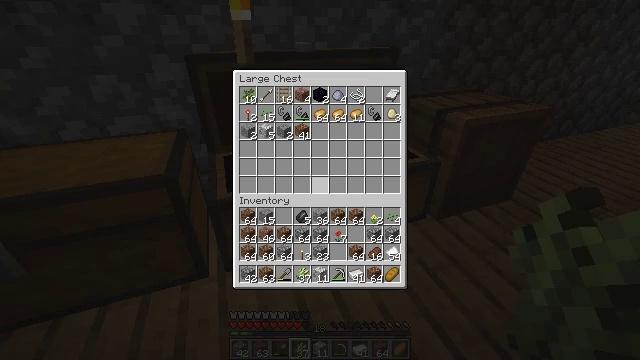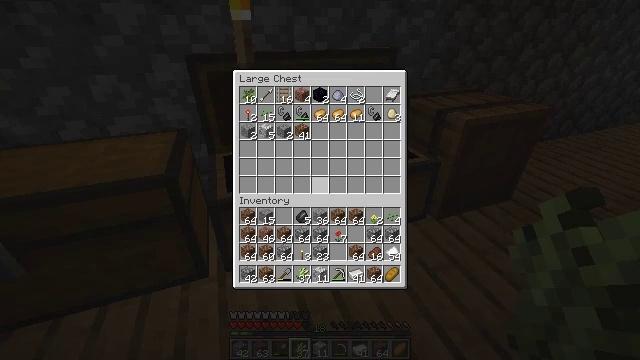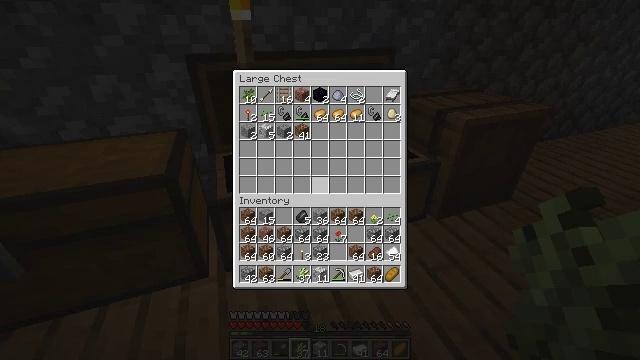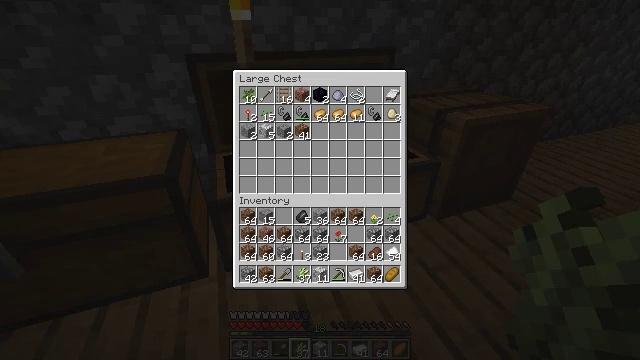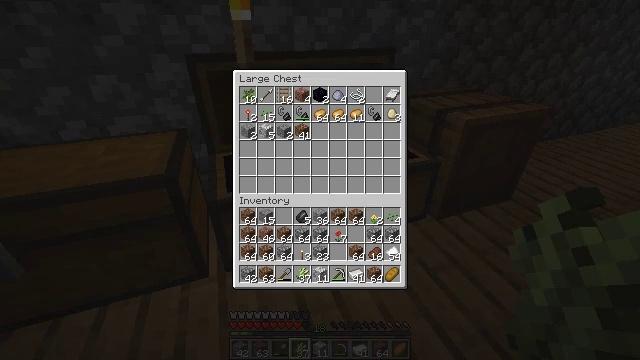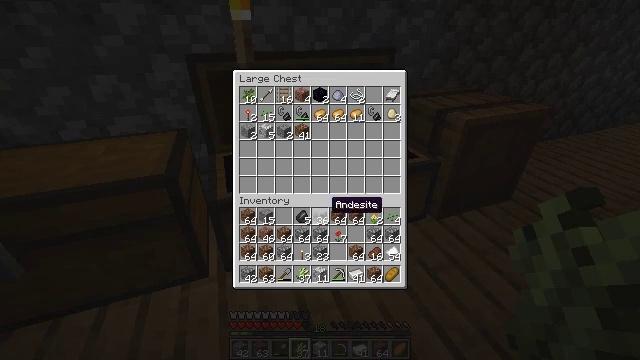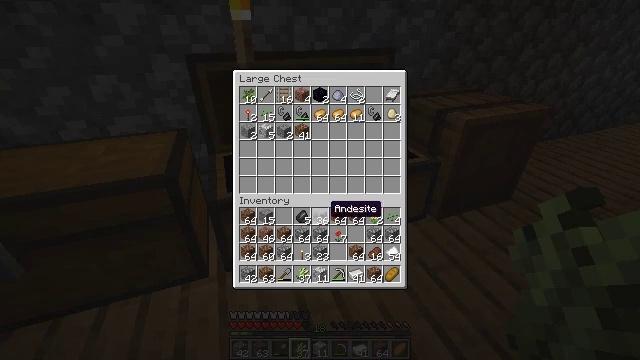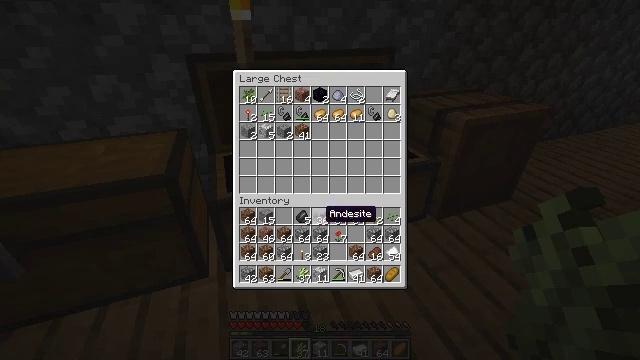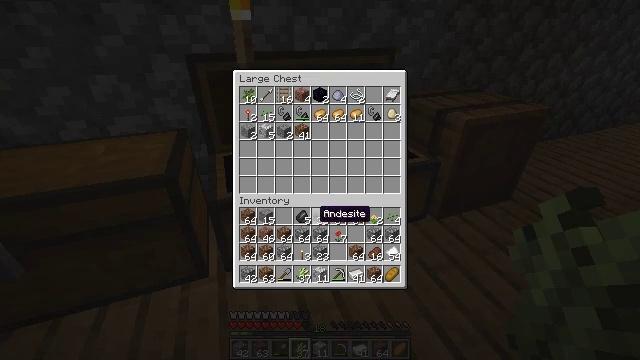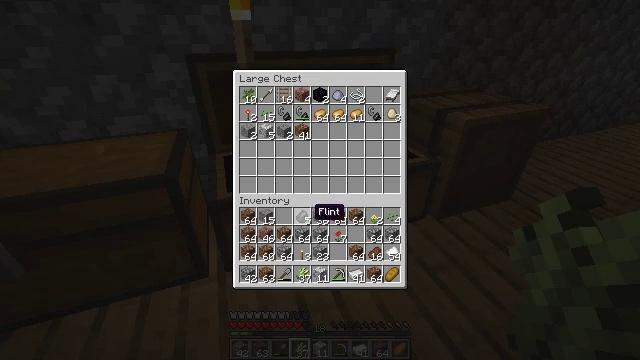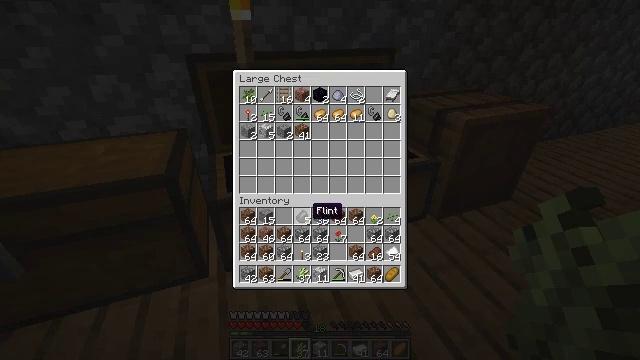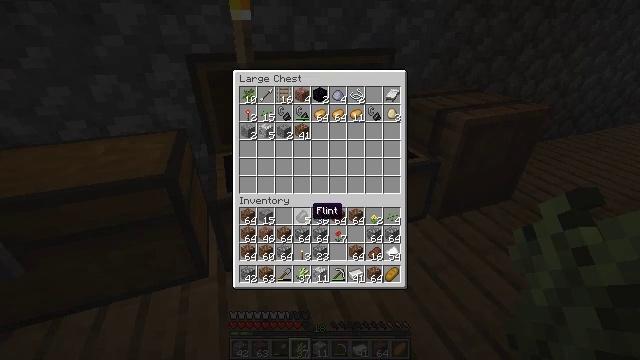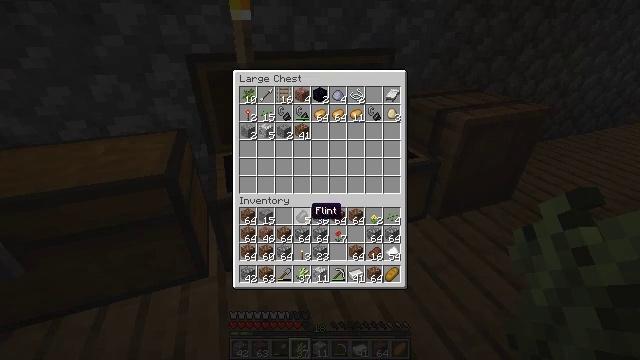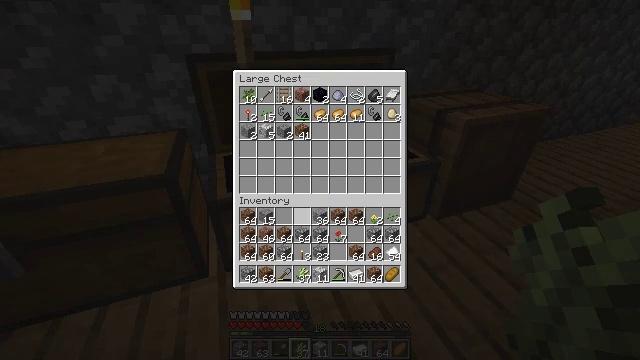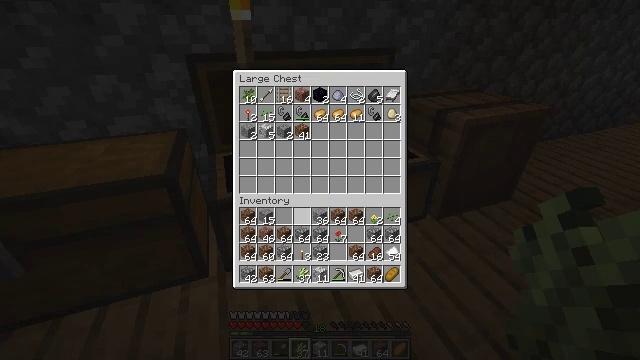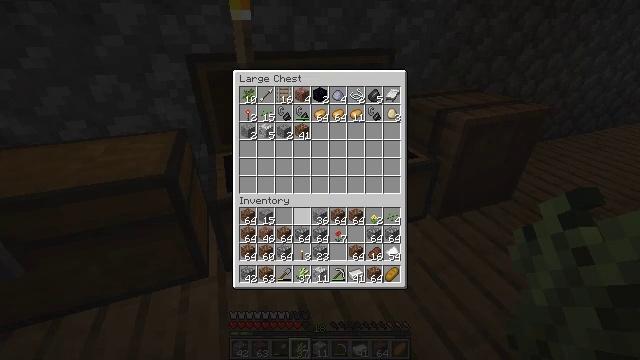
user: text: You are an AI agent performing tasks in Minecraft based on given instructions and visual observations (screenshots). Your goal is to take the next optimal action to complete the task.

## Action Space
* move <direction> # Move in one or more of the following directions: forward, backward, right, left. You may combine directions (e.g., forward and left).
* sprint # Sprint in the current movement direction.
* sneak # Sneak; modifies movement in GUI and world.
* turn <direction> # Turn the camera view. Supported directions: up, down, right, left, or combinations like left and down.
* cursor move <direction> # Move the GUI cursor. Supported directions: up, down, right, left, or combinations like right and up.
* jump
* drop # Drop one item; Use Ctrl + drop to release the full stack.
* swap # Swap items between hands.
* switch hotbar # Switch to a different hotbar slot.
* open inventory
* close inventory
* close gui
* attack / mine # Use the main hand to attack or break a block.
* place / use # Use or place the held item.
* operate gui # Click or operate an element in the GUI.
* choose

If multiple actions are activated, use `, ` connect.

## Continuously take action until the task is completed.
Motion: motion action
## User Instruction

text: Create polished granite using the crafting table.
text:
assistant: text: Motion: no_op
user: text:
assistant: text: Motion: cursor move down
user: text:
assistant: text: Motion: no_op
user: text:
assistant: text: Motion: no_op
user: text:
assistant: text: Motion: cursor move down
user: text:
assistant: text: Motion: no_op
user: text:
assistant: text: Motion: no_op
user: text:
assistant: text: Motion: sneak
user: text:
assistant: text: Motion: sneak
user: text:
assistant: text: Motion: sneak
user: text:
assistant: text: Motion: sneak
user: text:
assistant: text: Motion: sneak
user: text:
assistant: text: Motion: sneak, operate gui
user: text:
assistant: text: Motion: sneak, operate gui
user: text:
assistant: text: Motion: sneak, operate gui
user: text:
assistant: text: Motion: sneak
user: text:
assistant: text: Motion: sneak
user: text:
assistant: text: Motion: sneak
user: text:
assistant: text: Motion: sneak
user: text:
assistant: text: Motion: sneak
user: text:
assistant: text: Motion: sneak
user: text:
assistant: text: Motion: sneak
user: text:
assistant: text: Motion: sneak
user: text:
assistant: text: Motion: sneak
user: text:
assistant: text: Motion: sneak
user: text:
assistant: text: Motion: sneak
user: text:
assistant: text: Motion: sneak
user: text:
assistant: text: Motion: sneak
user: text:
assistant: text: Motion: sneak
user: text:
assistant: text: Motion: sneak